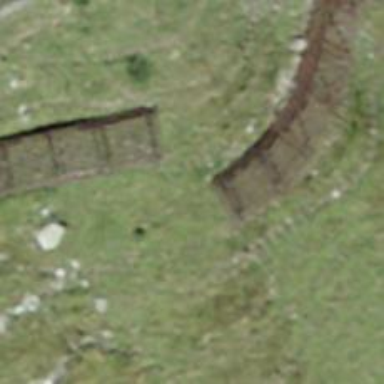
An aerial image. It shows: Structure designed for avalanche protection.